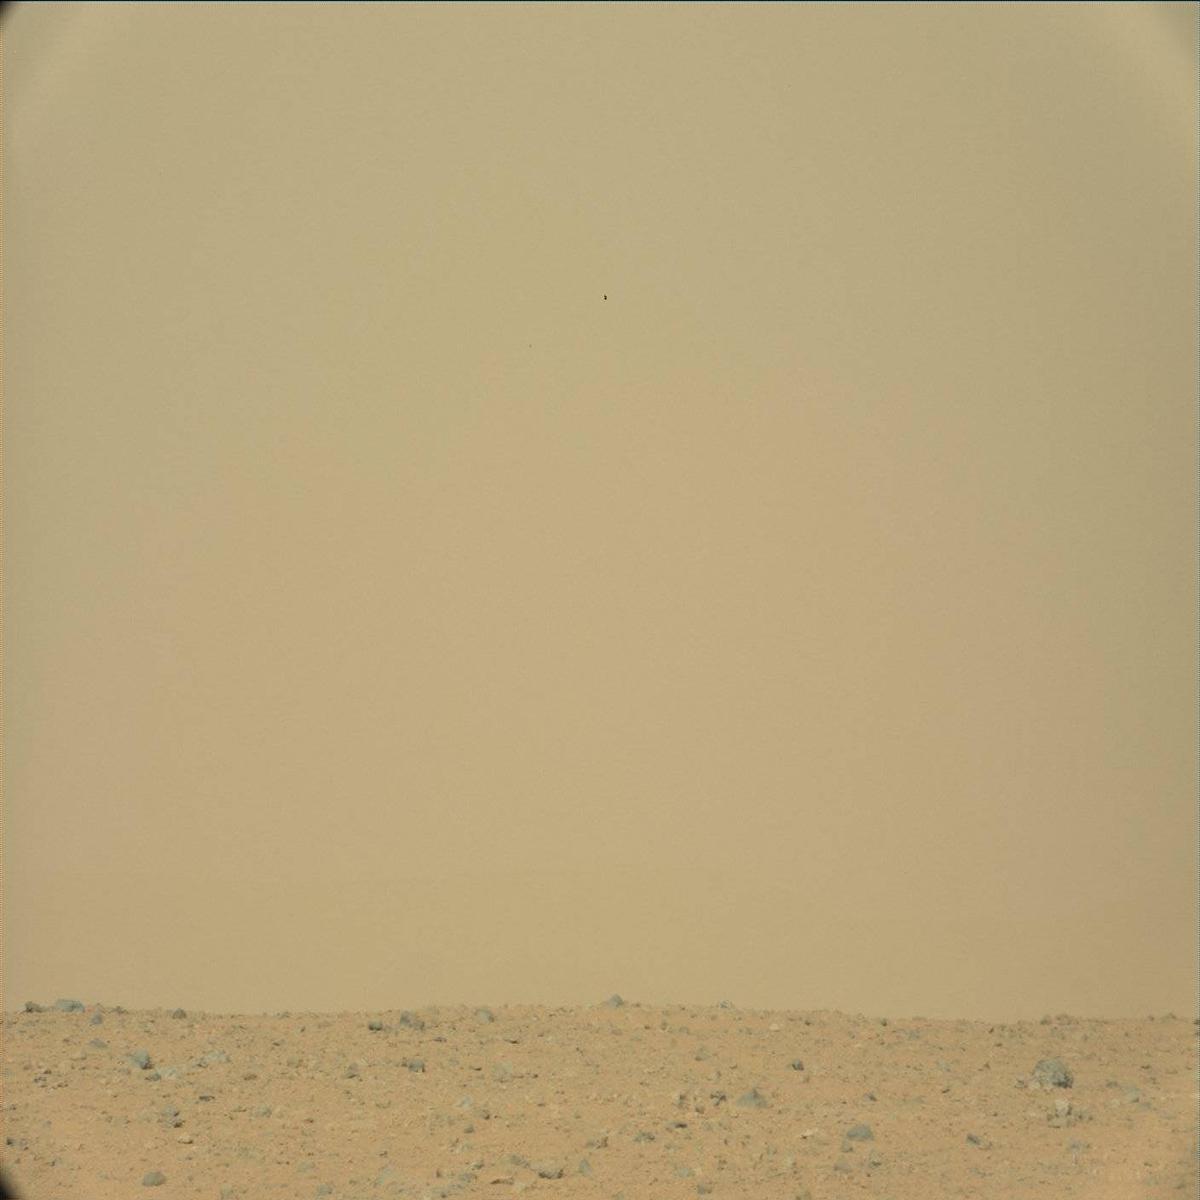
Terrain classes present: Bedrock, Ridge, Rock, Sand / Soil, Sky